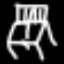
Label: chair